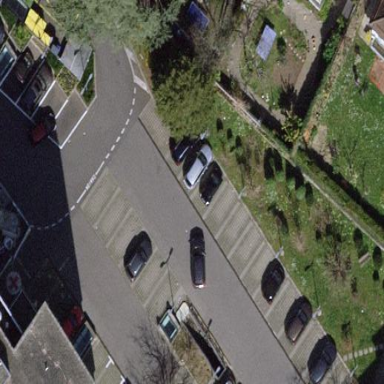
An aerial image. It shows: Parking space is available.